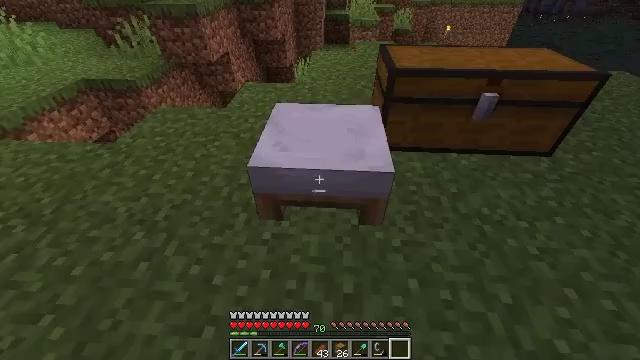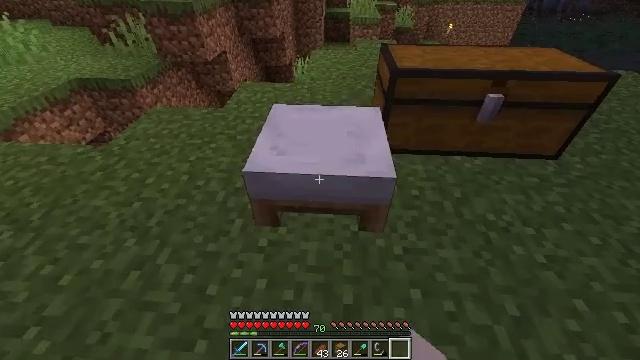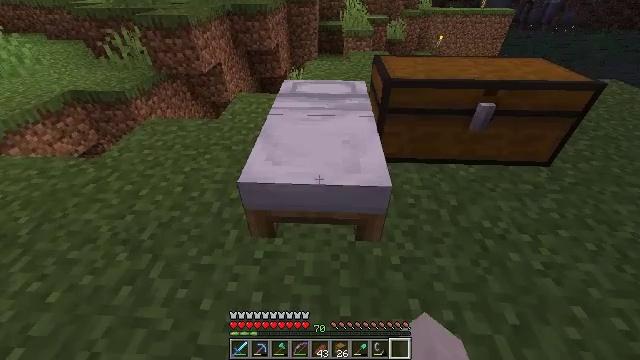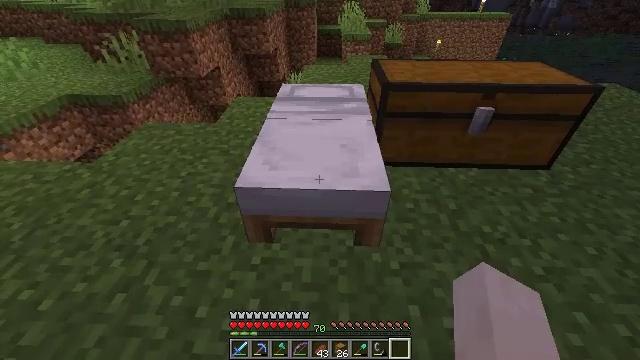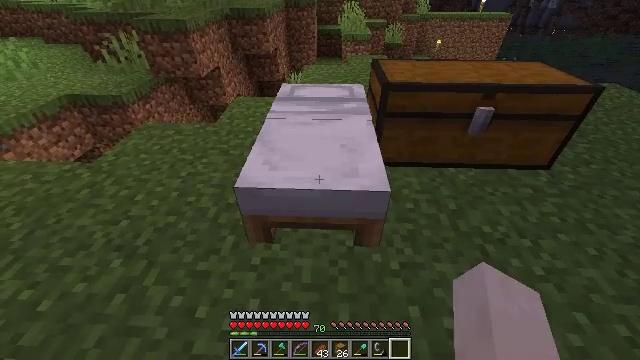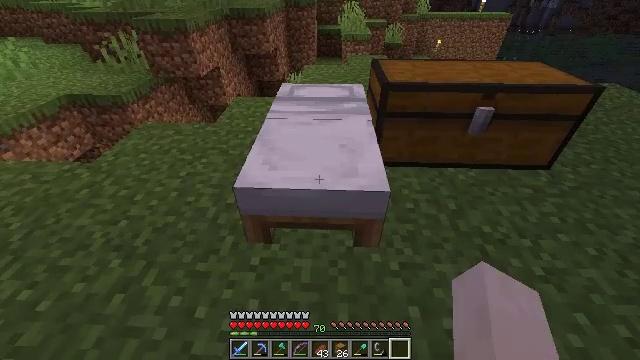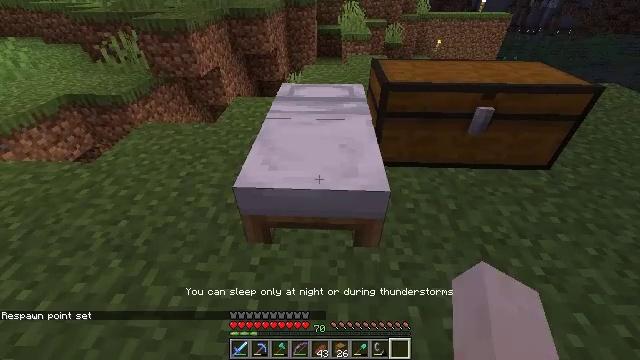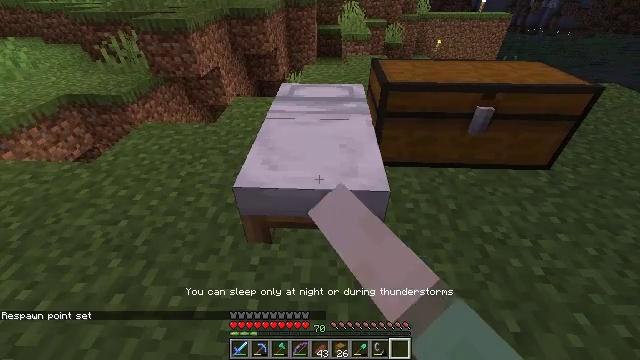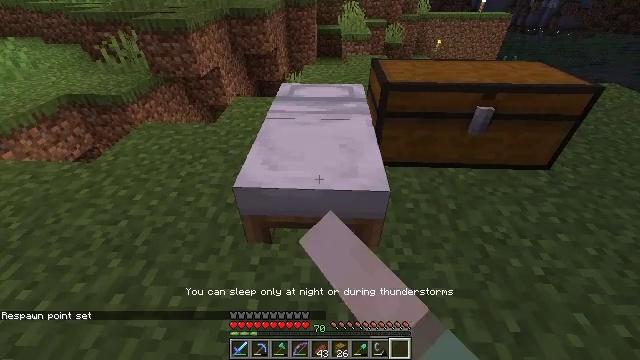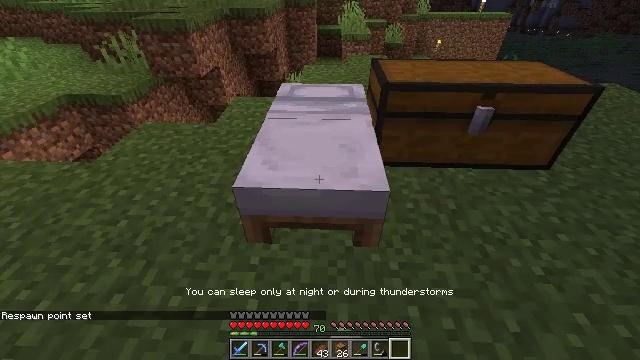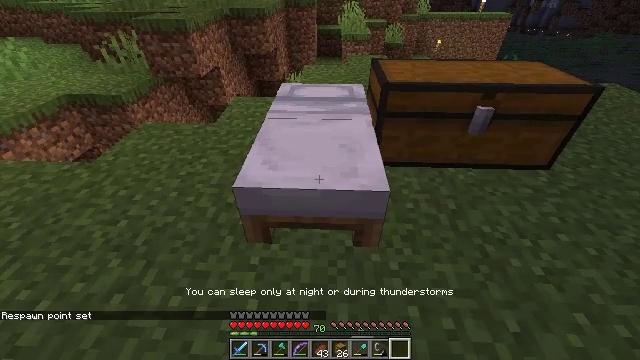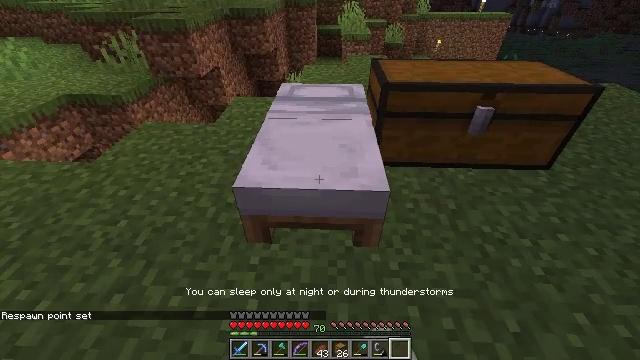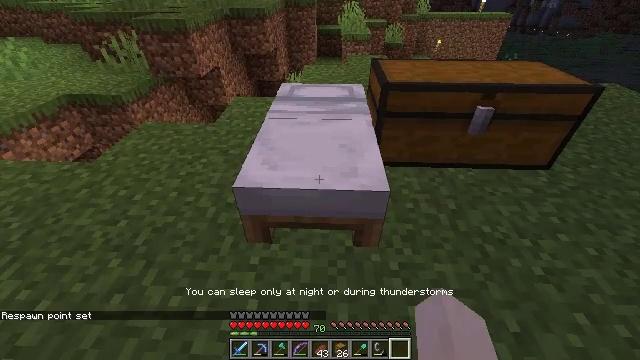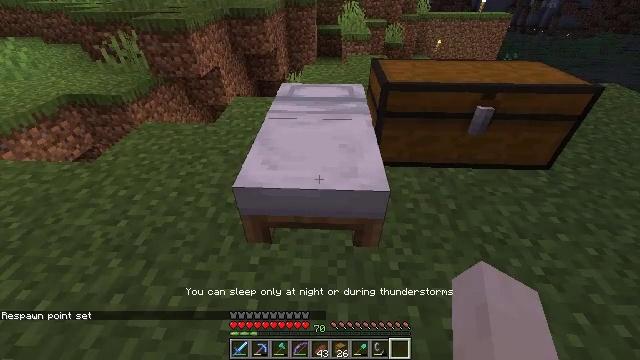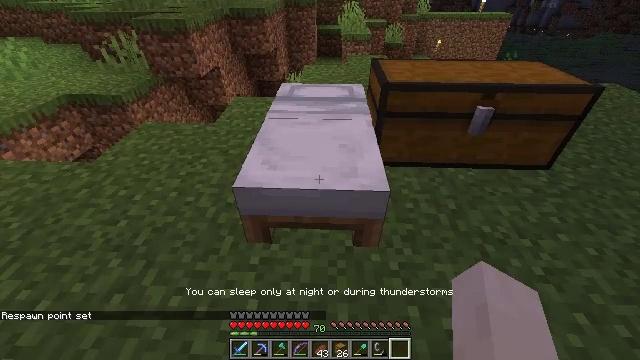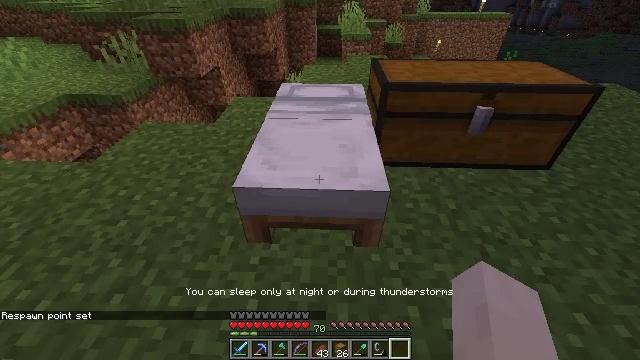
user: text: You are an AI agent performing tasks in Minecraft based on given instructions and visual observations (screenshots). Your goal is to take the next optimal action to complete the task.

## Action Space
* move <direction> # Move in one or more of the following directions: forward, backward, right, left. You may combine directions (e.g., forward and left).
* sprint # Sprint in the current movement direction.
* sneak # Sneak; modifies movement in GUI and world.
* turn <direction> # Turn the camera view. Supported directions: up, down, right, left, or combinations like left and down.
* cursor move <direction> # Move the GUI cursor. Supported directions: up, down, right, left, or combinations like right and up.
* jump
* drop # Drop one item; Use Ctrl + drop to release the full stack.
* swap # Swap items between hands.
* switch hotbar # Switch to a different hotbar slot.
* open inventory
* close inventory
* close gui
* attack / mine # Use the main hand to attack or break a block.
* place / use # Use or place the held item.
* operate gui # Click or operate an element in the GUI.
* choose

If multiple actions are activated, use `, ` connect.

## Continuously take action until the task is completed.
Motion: motion action
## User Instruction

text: Attack the chest to pick it up.
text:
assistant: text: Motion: use / place
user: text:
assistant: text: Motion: turn right and up, use / place
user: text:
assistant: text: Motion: no_op
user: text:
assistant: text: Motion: no_op
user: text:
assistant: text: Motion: no_op
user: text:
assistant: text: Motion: no_op
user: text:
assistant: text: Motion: no_op
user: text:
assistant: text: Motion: no_op
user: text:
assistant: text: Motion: no_op
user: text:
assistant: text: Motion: no_op
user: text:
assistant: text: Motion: no_op
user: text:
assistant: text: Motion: no_op
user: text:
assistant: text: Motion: no_op
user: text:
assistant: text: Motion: no_op
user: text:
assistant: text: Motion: no_op
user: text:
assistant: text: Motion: no_op
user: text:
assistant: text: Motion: no_op
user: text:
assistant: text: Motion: no_op
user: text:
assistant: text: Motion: no_op
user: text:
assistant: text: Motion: no_op
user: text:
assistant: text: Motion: no_op
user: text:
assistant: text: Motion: no_op
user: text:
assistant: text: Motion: turn left
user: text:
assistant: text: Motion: no_op
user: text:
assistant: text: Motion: turn left and up
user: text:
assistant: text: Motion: turn left and up
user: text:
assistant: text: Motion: turn left and up
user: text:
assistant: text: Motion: turn left
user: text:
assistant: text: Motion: turn left and down
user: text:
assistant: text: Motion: turn left and down